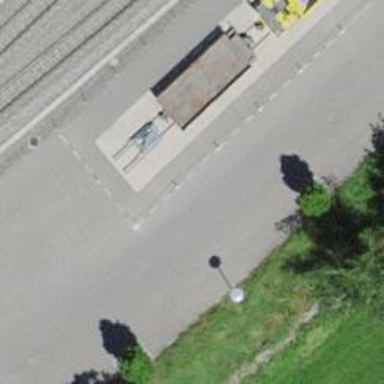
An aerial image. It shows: Railway buffer stop.